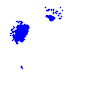
Particle: electron